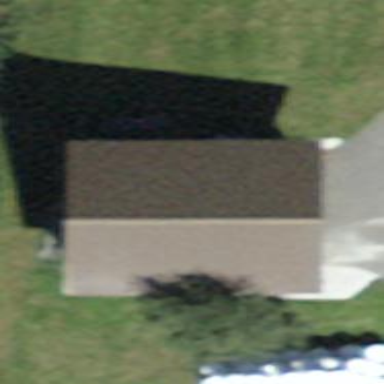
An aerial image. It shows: Shed.